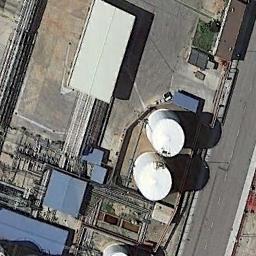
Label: storage_tank